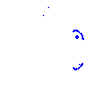
Particle: kaon